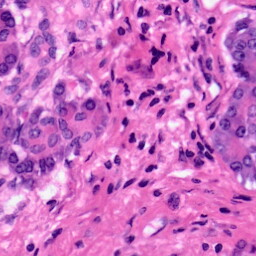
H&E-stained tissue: Pancreatic